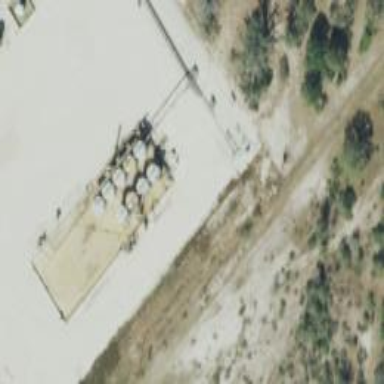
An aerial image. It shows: Storage tank with man-made structure.